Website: macys
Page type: cart
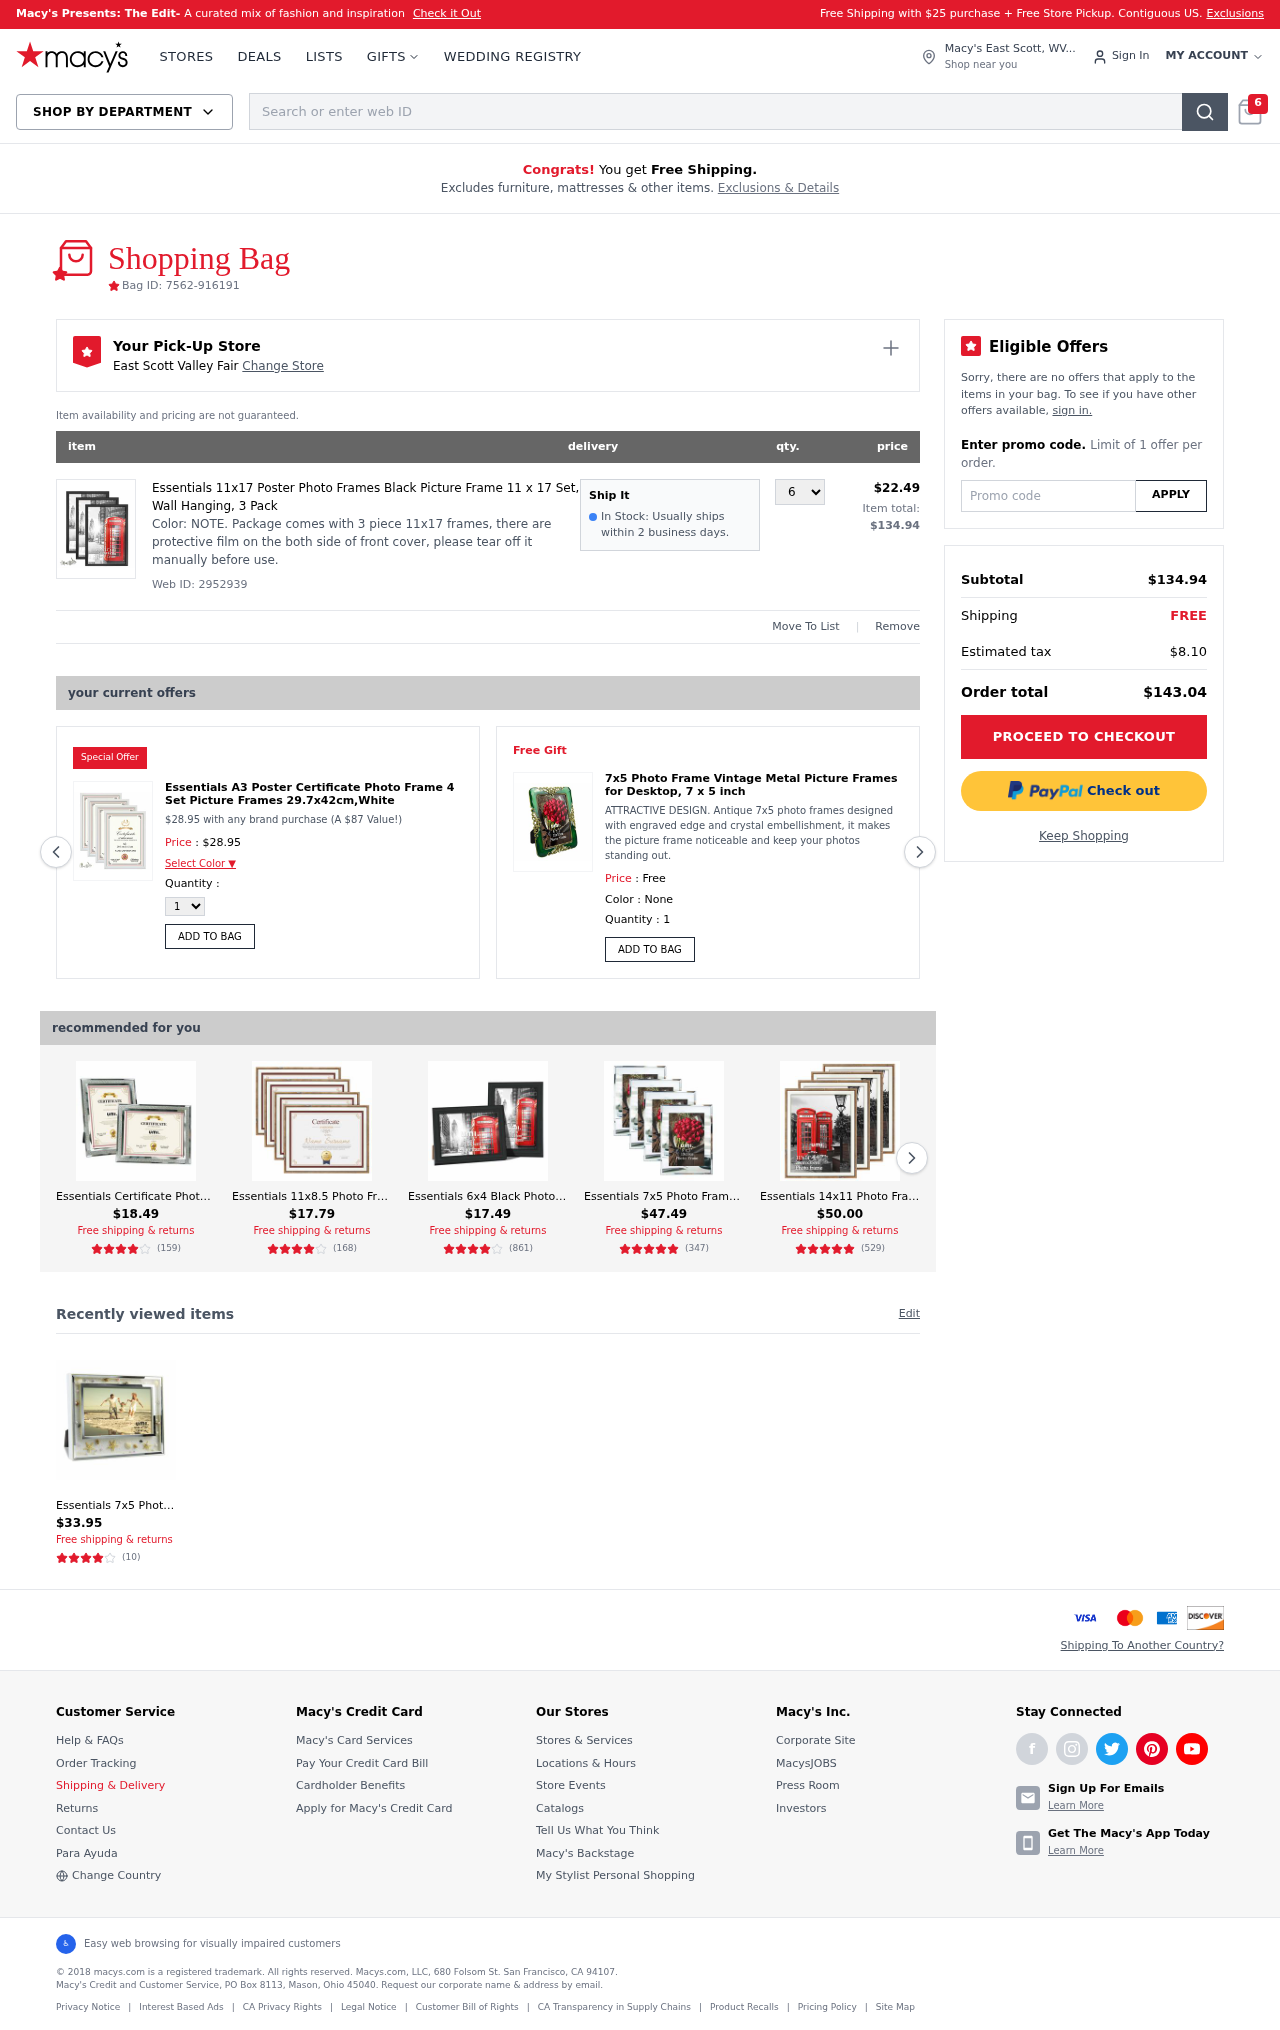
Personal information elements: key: PII_CITY
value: East Scott Valley Fair Change Store
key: PII_CITY_STATE
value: East Scott, WV
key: PII_PROMO_CODE
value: PROMO78PU
Product elements: key: PRODUCT1_DESC
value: NOTE. Package comes with 3 piece 11x17 frames, there are protective film on the both side of front cover, please tear off it manually before use.
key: PRODUCT1_NAME
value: Essentials 11x17 Poster Photo Frames Black Picture Frame 11 x 17 Set, Wall Hanging, 3 Pack
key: PRODUCT1_PRICE
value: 22.49
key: PRODUCT1_QUANTITY
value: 6
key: PRODUCT2_NAME
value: Essentials A3 Poster Certificate Photo Frame 4 Set Picture Frames 29.7x42cm,White
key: PRODUCT2_PRICE
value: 28.95
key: PRODUCT3_DESC
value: ATTRACTIVE DESIGN. Antique 7x5 photo frames designed with engraved edge and crystal embellishment, it makes the picture frame noticeable and keep your photos standing out.
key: PRODUCT3_NAME
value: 7x5 Photo Frame Vintage Metal Picture Frames for Desktop, 7 x 5 inch
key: PRODUCT4_NAME
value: Essentials Certificate Photo Frames 8.5x11 inch, Glass Picture Frame, 2 Pack
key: PRODUCT4_NUM_RATINGS
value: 159
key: PRODUCT4_PRICE
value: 18.49
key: PRODUCT4_RATING
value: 4.4
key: PRODUCT5_NAME
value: Essentials 11x8.5 Photo Frames Rustic Picture Frame with White Border for Wall Hanging or Tabletop D
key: PRODUCT5_NUM_RATINGS
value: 168
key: PRODUCT5_PRICE
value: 17.79
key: PRODUCT5_RATING
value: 4.4
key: PRODUCT6_NAME
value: Essentials 6x4 Black Photo Frame for Desktop Display and Wall Hanging, 2 Pack
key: PRODUCT6_NUM_RATINGS
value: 861
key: PRODUCT6_PRICE
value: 17.49
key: PRODUCT6_RATING
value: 4
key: PRODUCT7_NAME
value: Essentials 7x5 Photo Frames Glass Mirrored Picture Frame 7 x 5 Set, 4 Pack, Tabletop Display
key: PRODUCT7_NUM_RATINGS
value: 347
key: PRODUCT7_PRICE
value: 47.49
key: PRODUCT7_RATING
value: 4.5
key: PRODUCT8_NAME
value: Essentials 14x11 Photo Frames 4 Pack Rustic Wooden Poster Picture Frame for Wall Hanging, Brown
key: PRODUCT8_NUM_RATINGS
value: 529
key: PRODUCT8_PRICE
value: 50
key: PRODUCT8_RATING
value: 4.8
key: PRODUCT9_NAME
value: Essentials 7x5 Photo Picture Frames Ocean Themed with Seashell Starfish Pearl Decor, Wall Hanging an
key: PRODUCT9_NUM_RATINGS
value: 10
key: PRODUCT9_PRICE
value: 33.95
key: PRODUCT9_RATING
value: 3.5
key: PRODUCT2_DESC
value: $28.95 with any brand purchase (A $87 Value!)
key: PRODUCT1_WEB_ID
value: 2952939
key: PRODUCT1_TOTAL
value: $134.94
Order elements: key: ORDER_NUM_ITEMS
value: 6
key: ORDER_ID
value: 7562-916191
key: ORDER_SUBTOTAL
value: $134.94
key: ORDER_TAX
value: $8.10
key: ORDER_TOTAL
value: $143.04
Search elements: key: HEADER_SEARCH
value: Search or enter web ID